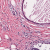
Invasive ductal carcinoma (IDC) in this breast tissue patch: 0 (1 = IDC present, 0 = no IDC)